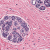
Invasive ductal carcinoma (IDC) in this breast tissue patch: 0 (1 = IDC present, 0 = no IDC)